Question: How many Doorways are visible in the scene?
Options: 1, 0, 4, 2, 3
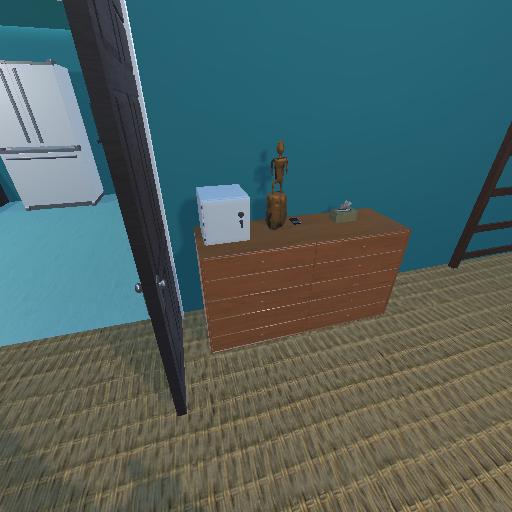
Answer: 1